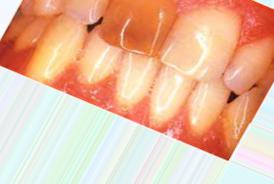
Condition: Tooth Discoloration